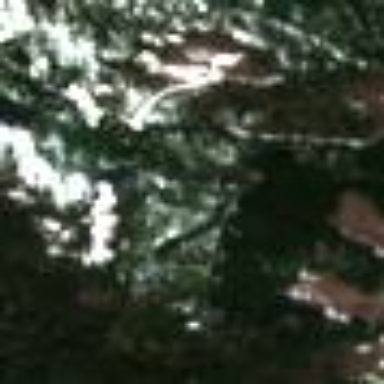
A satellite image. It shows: Clearcut area where forest products are being harvested.